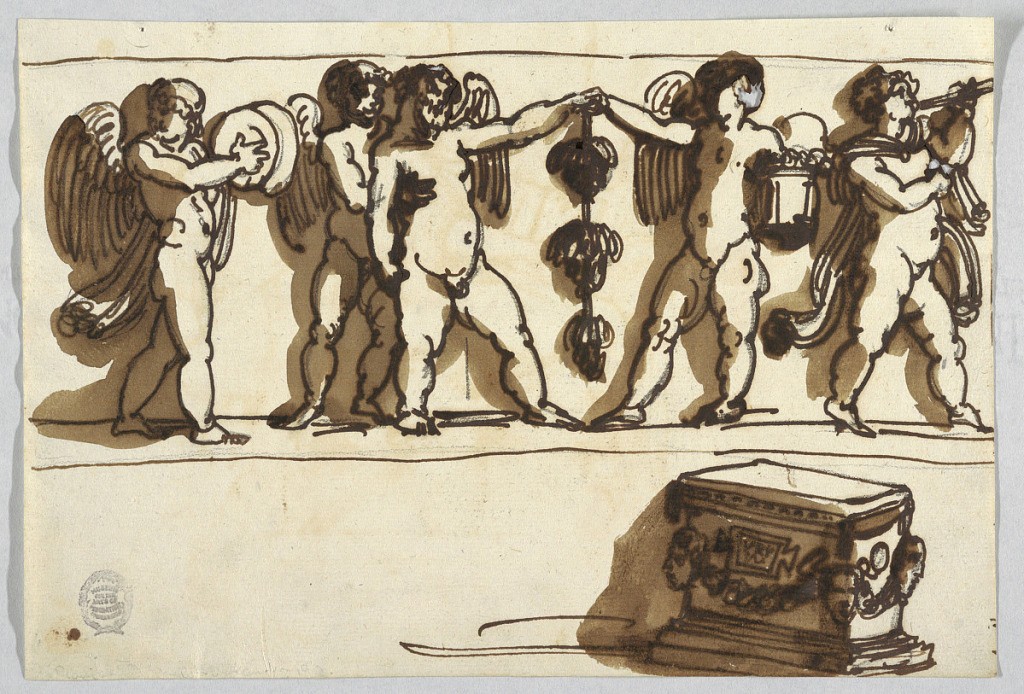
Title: Putto Frieze; Classical Altar
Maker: Felice Giani, Italian, 1758–1823
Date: ca. 1820
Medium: Pen and brown ink, brush and brown wash over black chalk on cream laid paper
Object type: Drawing
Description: Two putti hold indistinct bunches on a ribbon; one putto supported by third putto. Outside, putti with musical instruments.  Horizontal lines. Bottom right, an altar shown at angle.